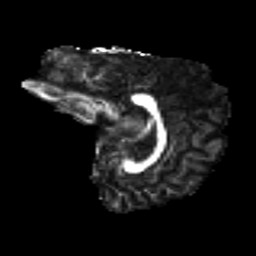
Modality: FA
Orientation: sagittal
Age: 22
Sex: male
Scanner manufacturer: ge
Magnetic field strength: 3 T
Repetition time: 7.8 s
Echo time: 0.0606 s